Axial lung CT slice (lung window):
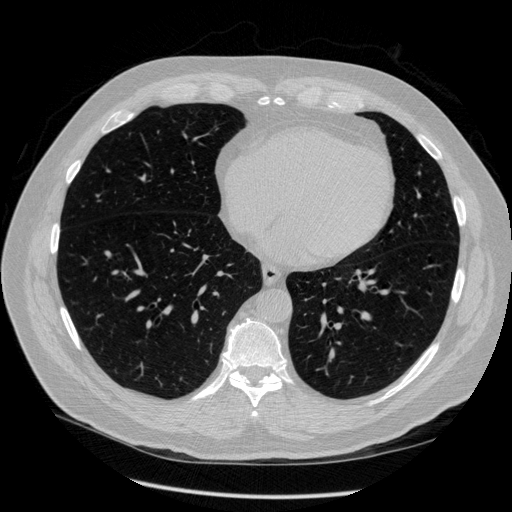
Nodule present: no